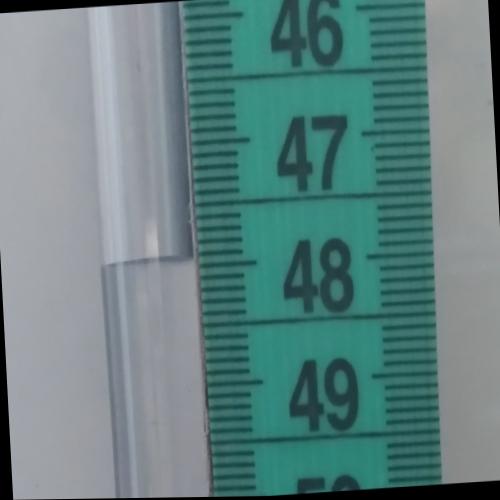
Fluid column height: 47.9 cm